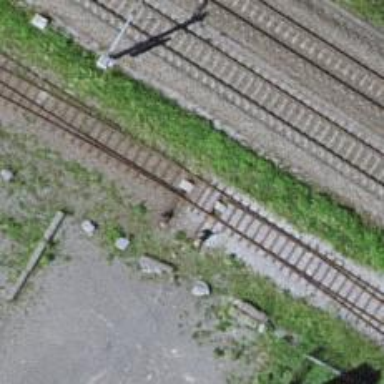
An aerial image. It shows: Railway switch.